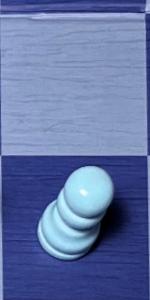
Label: Pawn_White